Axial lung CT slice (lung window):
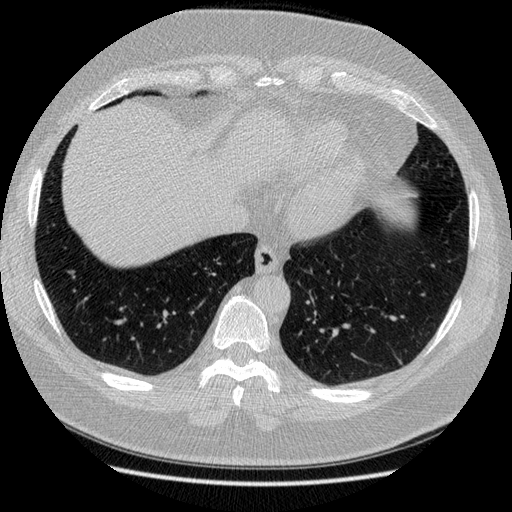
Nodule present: no